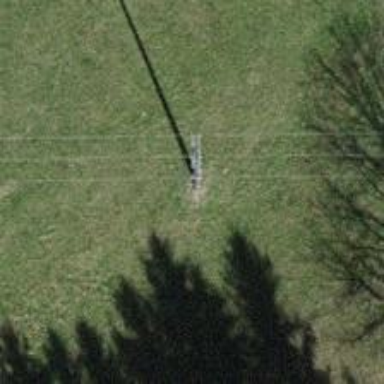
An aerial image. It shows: Power pole.